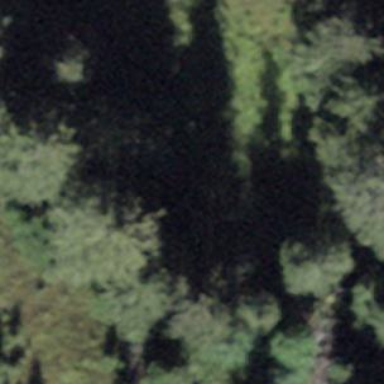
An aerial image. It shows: Forest area.